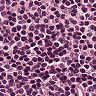
Metastatic tissue present: no